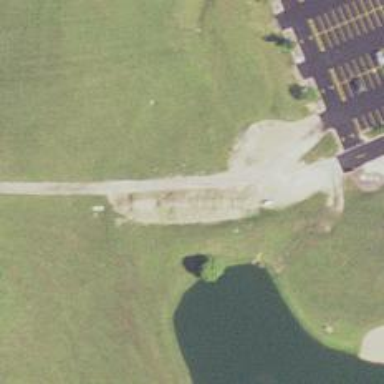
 specifically designed for the sport of disc golf."